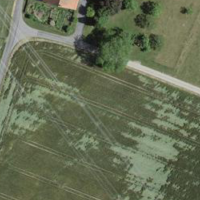
EUNIS habitat code: 52
Species observed at this site:
Fagopyrum esculentum
Aesculus hippocastanum